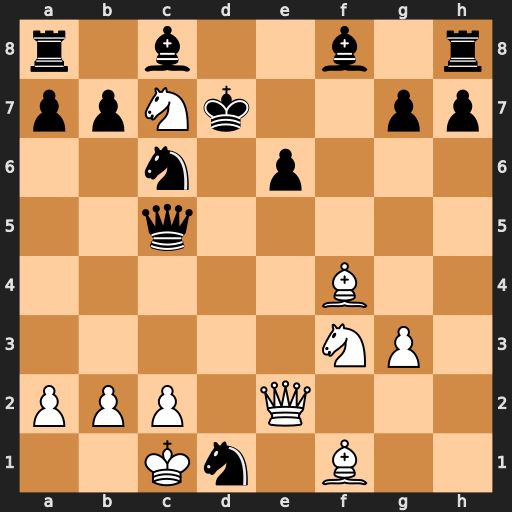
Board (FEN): r1b2b1r/ppNk2pp/2n1p3/2q5/5B2/5NP1/PPP1Q3/2Kn1B2
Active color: w
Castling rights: -
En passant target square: -
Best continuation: Qxe6+ Kd8 Qe8#